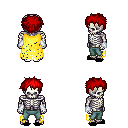
a pixel art fantasy rpg character, male body template, skeleton, yellow tattered cape, teal pants, red bedhead hairstyle, white cloth bracers, black slippers, four views (front, back, left, right), 2x2 character sprite sheet, small pixel art, hard edges, no anti-aliasing